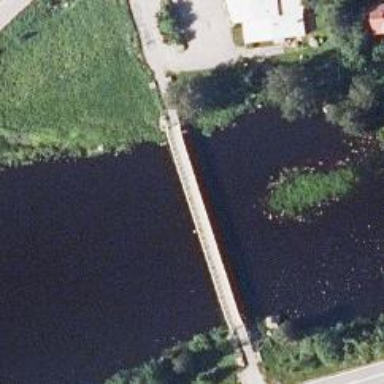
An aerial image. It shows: Unclassified road on suspension bridge.